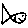
Label: fish